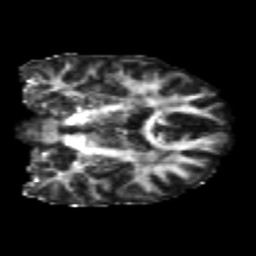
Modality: FA
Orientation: coronal
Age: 23
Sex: female
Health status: healthy
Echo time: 0.074 s